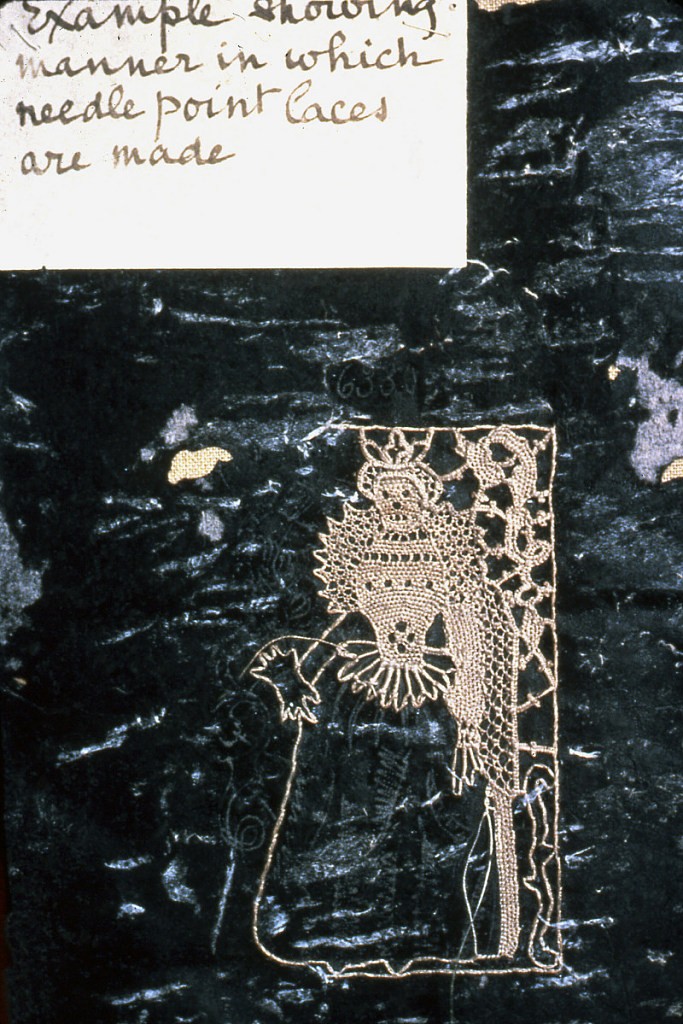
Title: Unfinished piece
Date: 17th century
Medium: linen, paper Technique: needle lace Label: Linen needle lace couched to paper support
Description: Small piece of unfinished work showing the manner in which punto in aria needle laces are made. Standing female court figure outlined and half-filled, on dark green paper.